Question: Count the number of objects in the diagram.
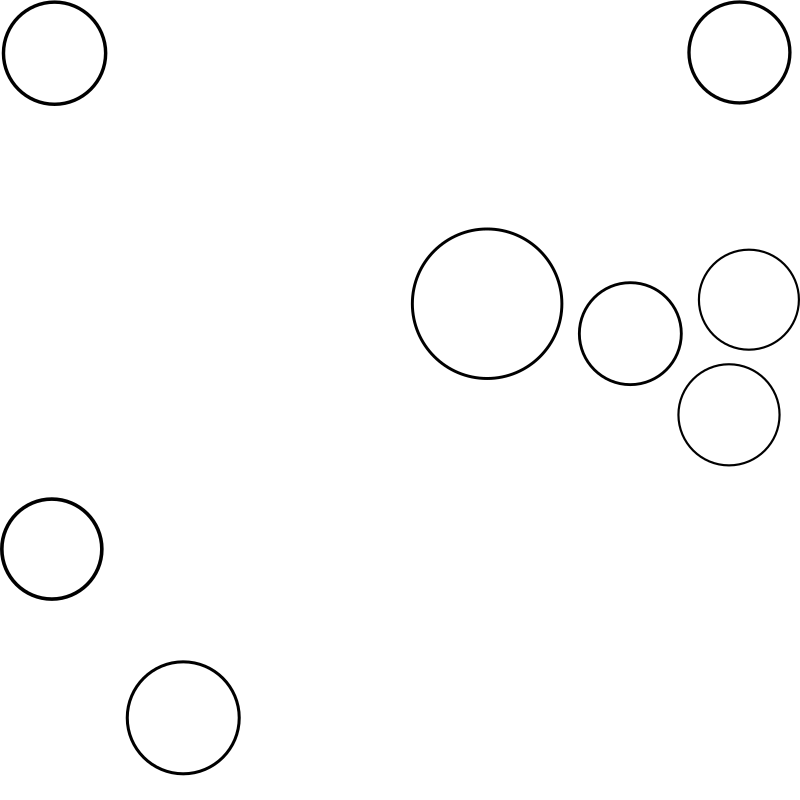
Answer: 8